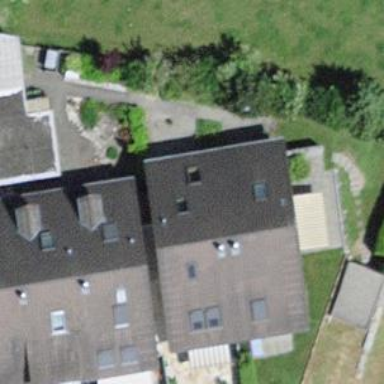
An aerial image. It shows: Simple and straightforward house.